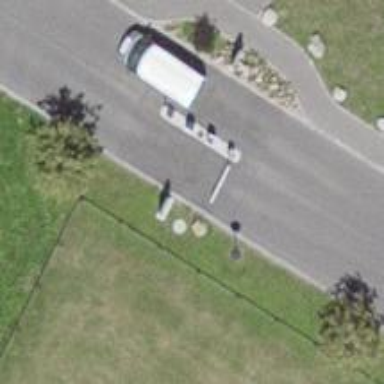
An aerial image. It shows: Lift gate barrier.